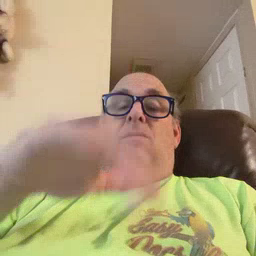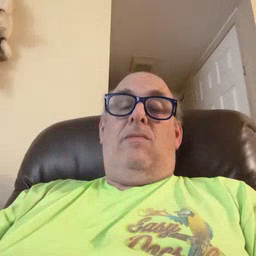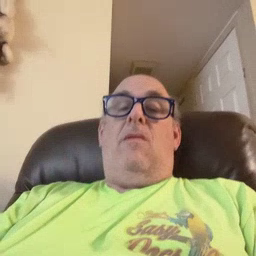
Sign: backyard